Question: I was browsing through the app store today and noticed a few apps (Instagram, Netflix and other supercell games) that had a page with custom font colors and the header seen below. Is something that is accessible to all developers or is this in beta or what? These are all on the top 144 apps so I was just curious to see if this could be done without having a very popular app or if this feature is only available to larger companies?
[
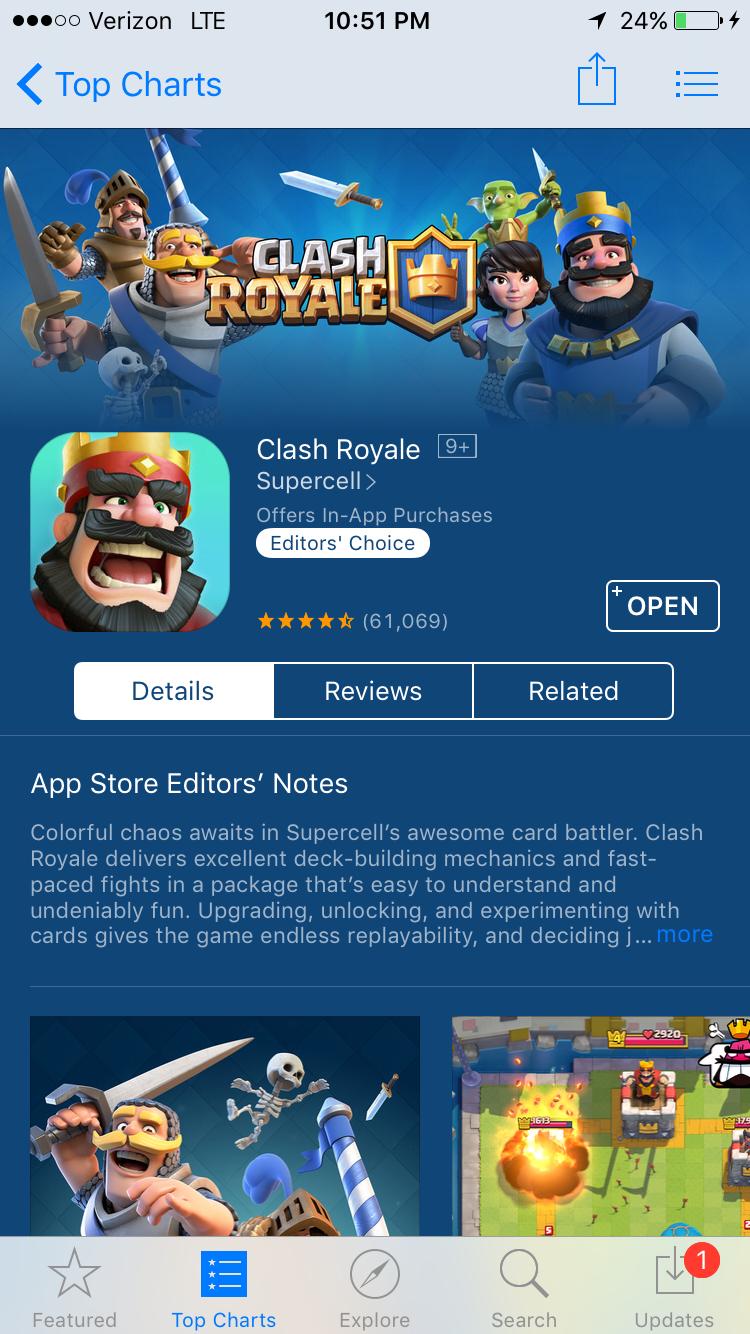
Answer: When a local iTunes team chooses to feature your app they ask you for special artwork.
This is not available to us mere mortals.